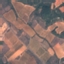
Land use / land cover: PermanentCrop